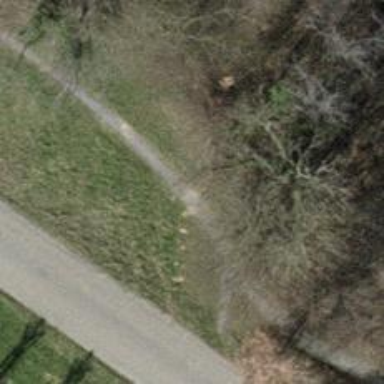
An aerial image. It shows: Path.